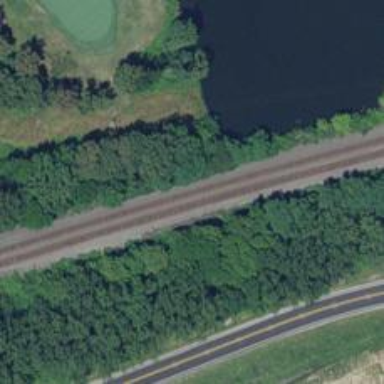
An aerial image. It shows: Railway track.